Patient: sex F, age 57
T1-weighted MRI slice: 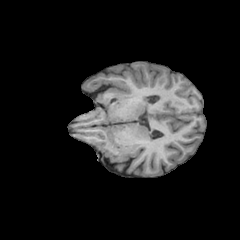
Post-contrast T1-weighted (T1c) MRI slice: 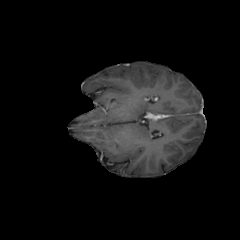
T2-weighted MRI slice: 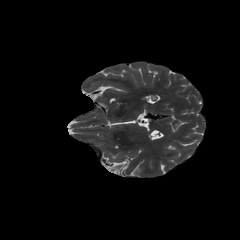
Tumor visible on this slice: no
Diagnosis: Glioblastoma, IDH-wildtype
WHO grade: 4